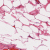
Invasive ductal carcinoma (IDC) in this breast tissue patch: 0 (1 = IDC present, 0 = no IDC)